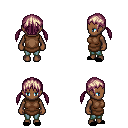
a pixel art fantasy rpg character, female body template, human, dark skin, brown tunic, teal pants, white blonde twin-tailed hairstyle, black slippers, four views (front, back, left, right), 2x2 character sprite sheet, small pixel art, hard edges, no anti-aliasing